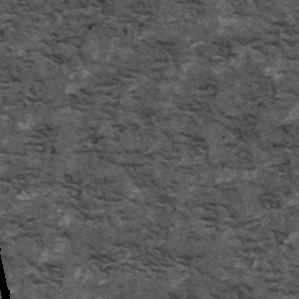
Label: frost